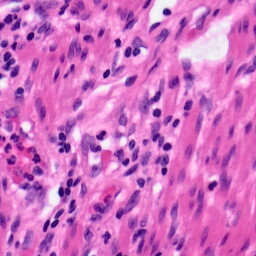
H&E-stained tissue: Pancreatic